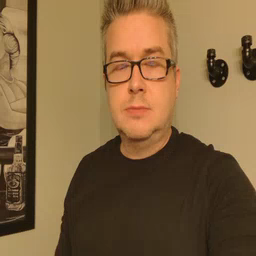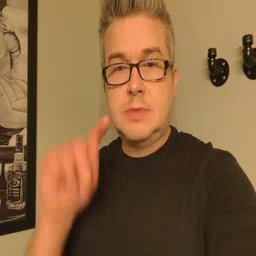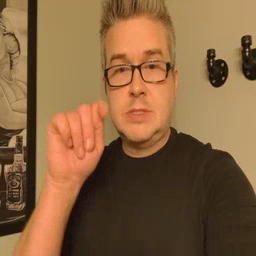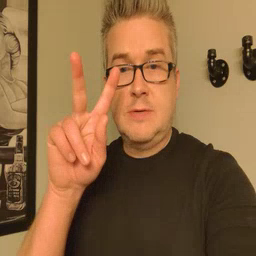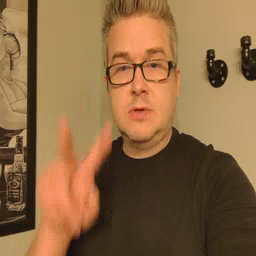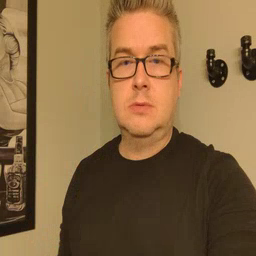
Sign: TV